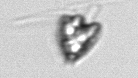
Label: Pyramimonas_longicauda